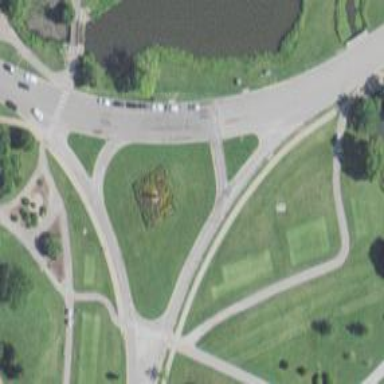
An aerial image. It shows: Memorial featuring statue.